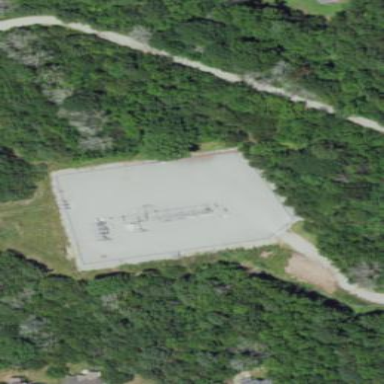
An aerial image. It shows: Distribution power substation secured by fence.